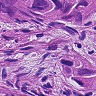
Metastatic tissue present: yes